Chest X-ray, PA view. Patient: 31 years old, sex M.
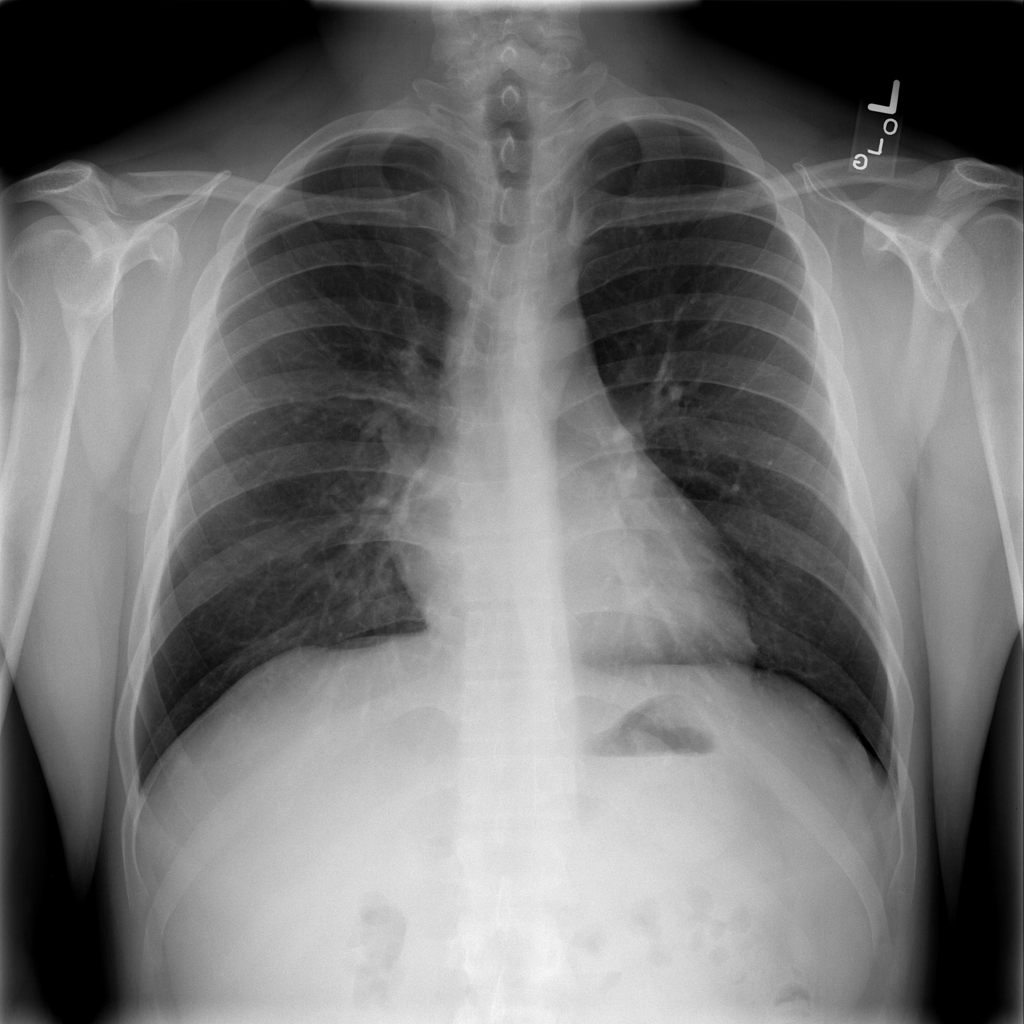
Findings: No Finding